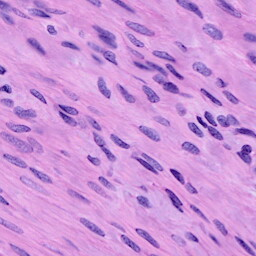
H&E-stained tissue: Cervix